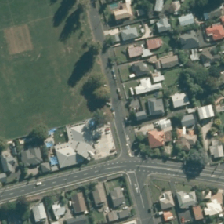
Land cover: urban_parkland